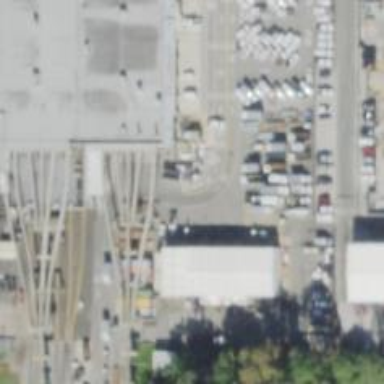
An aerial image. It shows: Monorail railway bridge leading to electrified rail yard.